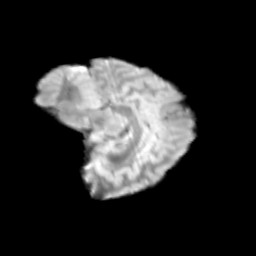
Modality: T2w
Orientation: sagittal
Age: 12
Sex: female
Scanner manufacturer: siemens
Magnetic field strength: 3 T
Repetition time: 3.8 s
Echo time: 0.07 s